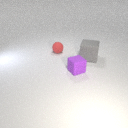
small red rubber sphere to the left of small purple rubber cube